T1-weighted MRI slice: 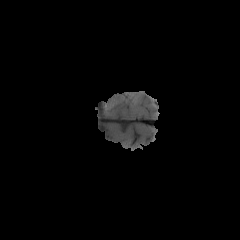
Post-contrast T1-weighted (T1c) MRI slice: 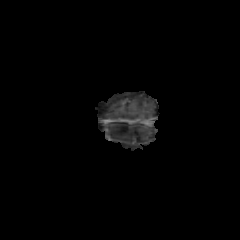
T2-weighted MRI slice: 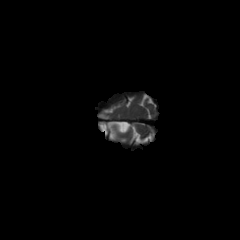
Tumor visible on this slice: no